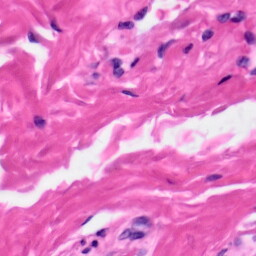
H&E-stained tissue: Skin